Field crop: maize
Growth stage: 2
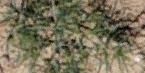
Species: salsola